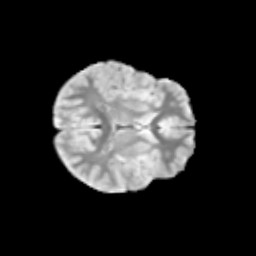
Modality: T2w
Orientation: axial
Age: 9
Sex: female
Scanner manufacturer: siemens
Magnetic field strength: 3 T
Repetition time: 3.8 s
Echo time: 0.07 s